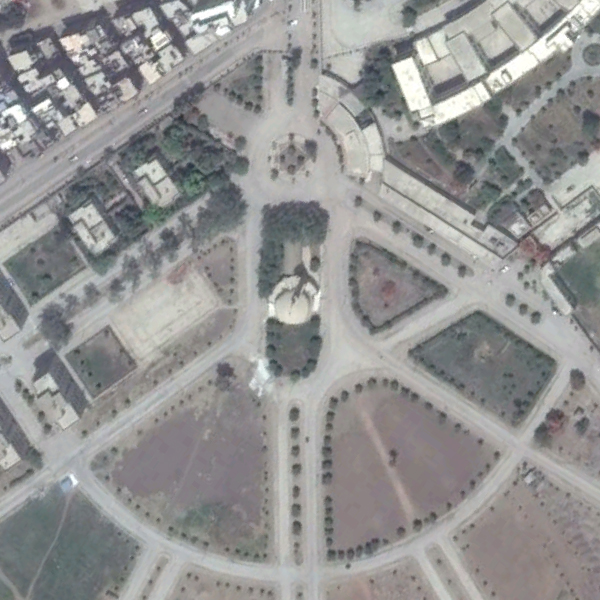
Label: Square